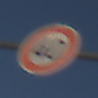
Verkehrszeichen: Geschwindigkeit40
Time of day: MorningAfternoon
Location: Outdoor (Nature)
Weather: PartlyCloudy
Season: NotSpecified
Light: Natural